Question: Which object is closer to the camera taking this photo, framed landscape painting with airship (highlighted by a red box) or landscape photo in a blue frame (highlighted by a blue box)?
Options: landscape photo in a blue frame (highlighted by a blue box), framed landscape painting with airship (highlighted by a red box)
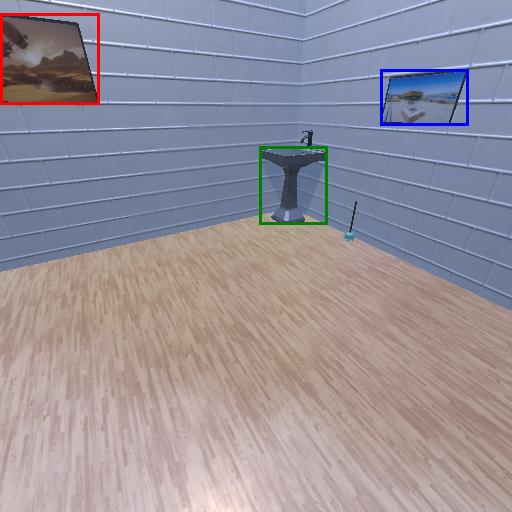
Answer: landscape photo in a blue frame (highlighted by a blue box)